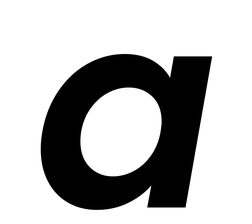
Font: Poppins-SemiBoldItalic